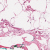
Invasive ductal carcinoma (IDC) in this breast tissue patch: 0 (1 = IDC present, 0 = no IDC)